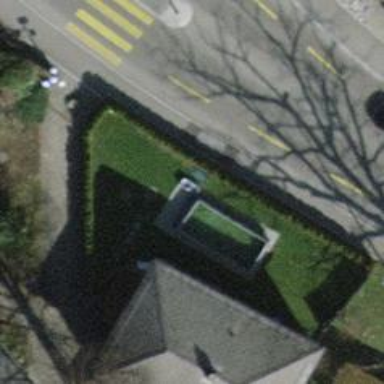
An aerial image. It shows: Asphalt sidewalk along the footway.